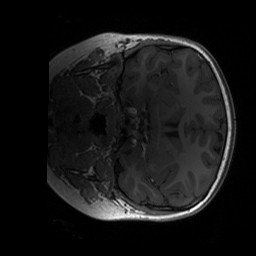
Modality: T1w
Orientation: coronal
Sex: male
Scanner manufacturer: siemens
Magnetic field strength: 3 T
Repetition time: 1.9 s
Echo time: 0.00243 s